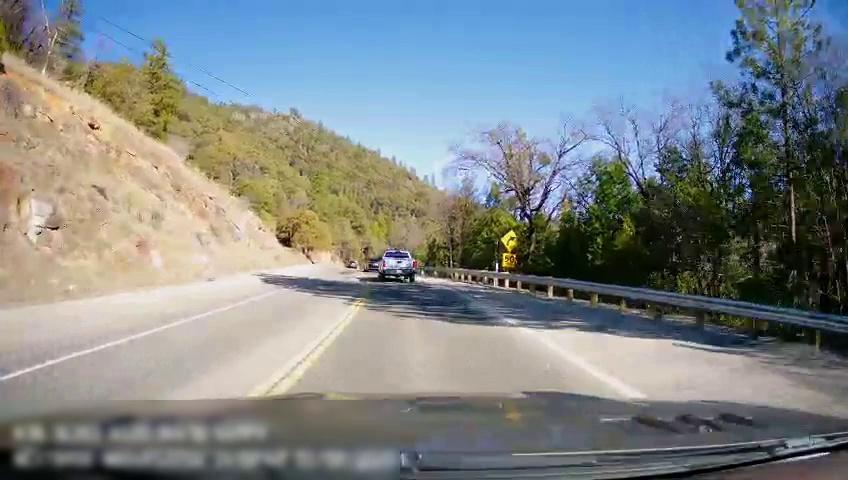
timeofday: Day
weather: Sunny
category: Drivable Space
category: Drivable Space
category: Vehicles | Truck
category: Vehicles | Car
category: Lanes | Opposite Lane
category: Lanes | Current Lane
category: Lanes | Opposite Lane
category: Lanes | Current Lane
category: Traffic | Signs
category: Traffic | Signs